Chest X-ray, PA view. Patient: 36 years old, sex F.
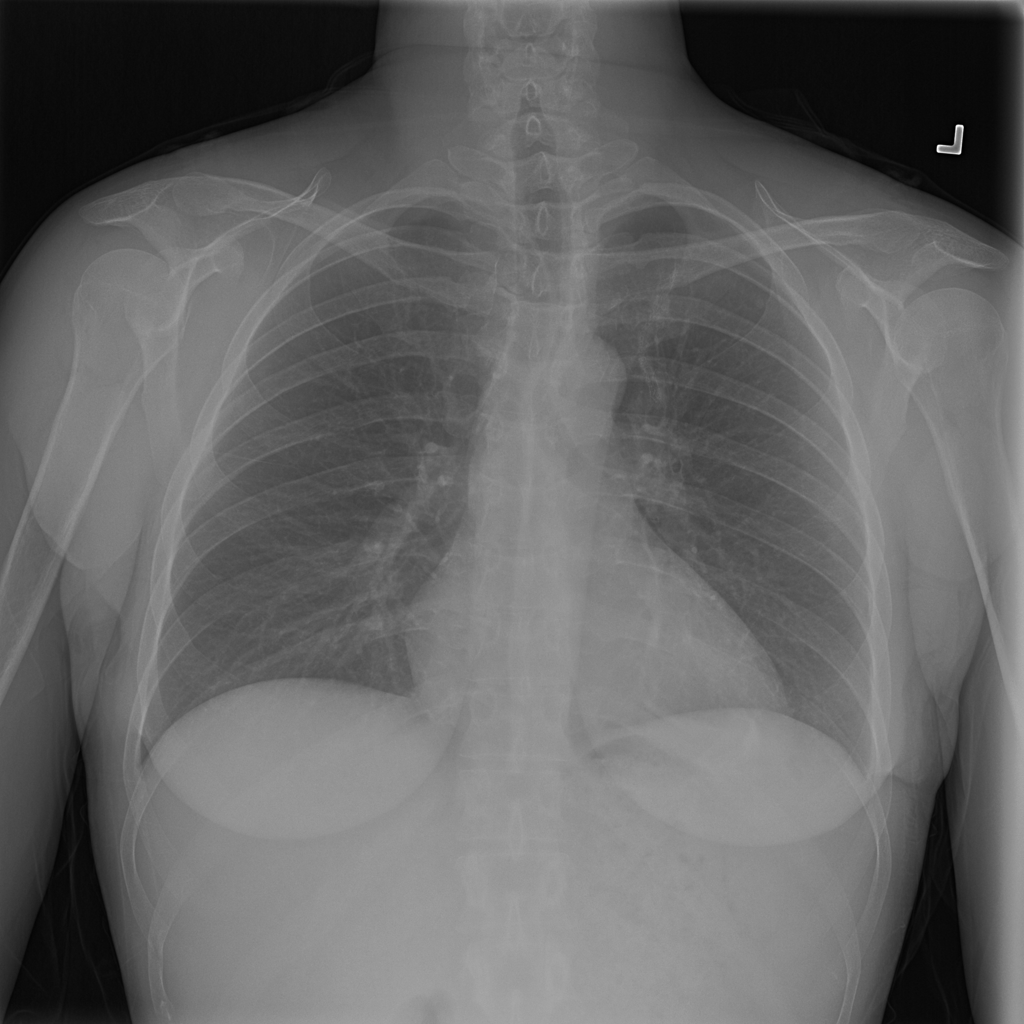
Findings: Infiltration